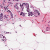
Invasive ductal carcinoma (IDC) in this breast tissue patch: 1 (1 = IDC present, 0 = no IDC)